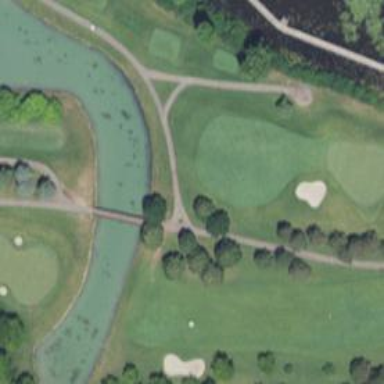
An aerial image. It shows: Asphalt service road that appears to be golf cart path.